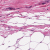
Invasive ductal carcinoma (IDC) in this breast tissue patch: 0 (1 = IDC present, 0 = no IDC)